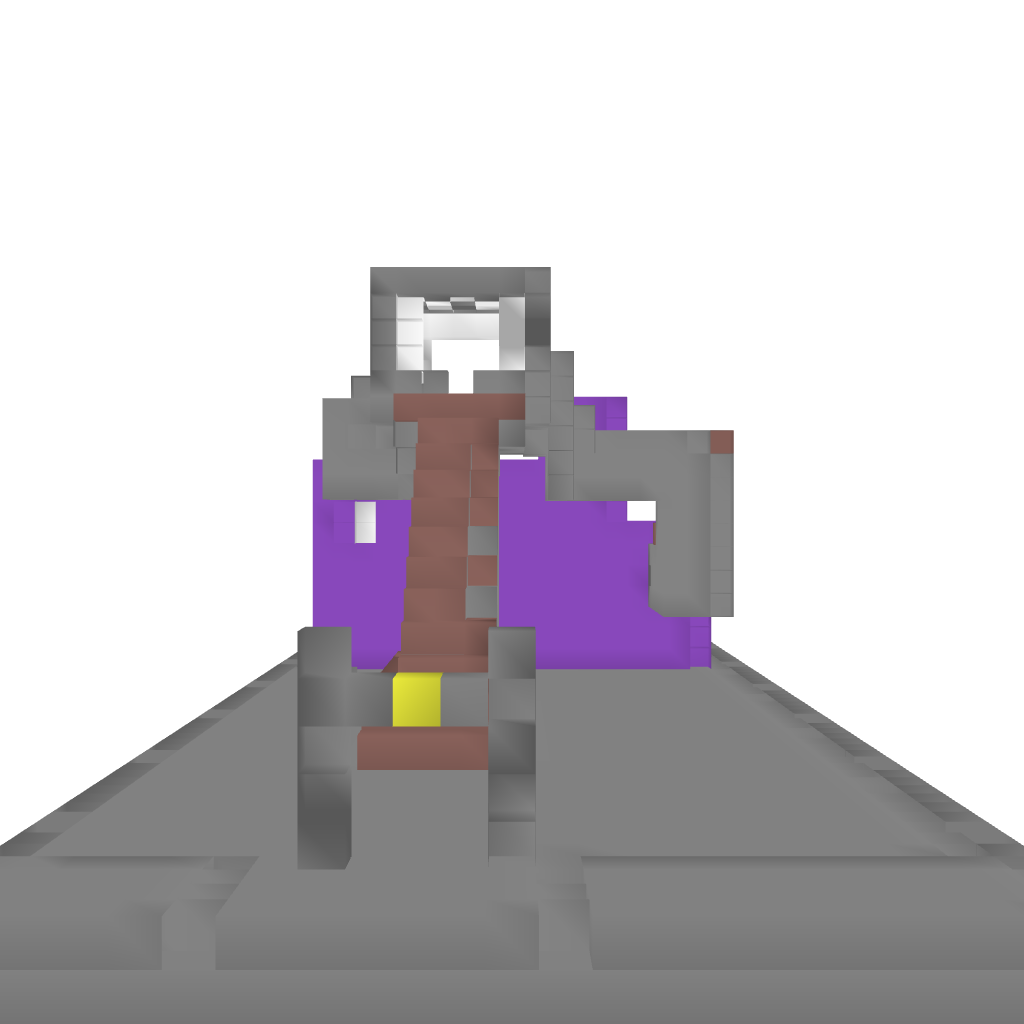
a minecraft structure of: TNT Repeating Cannon bad low quality